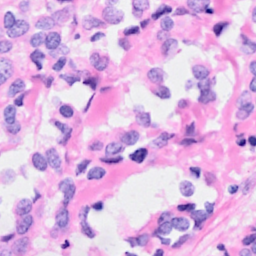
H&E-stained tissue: Breast